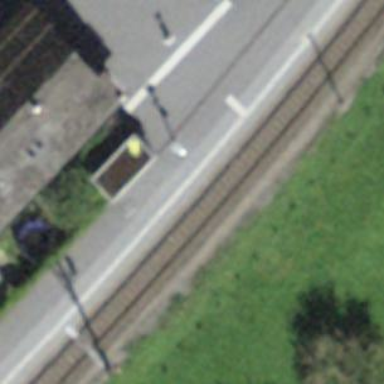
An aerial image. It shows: Stop position for public transport at railway stop.